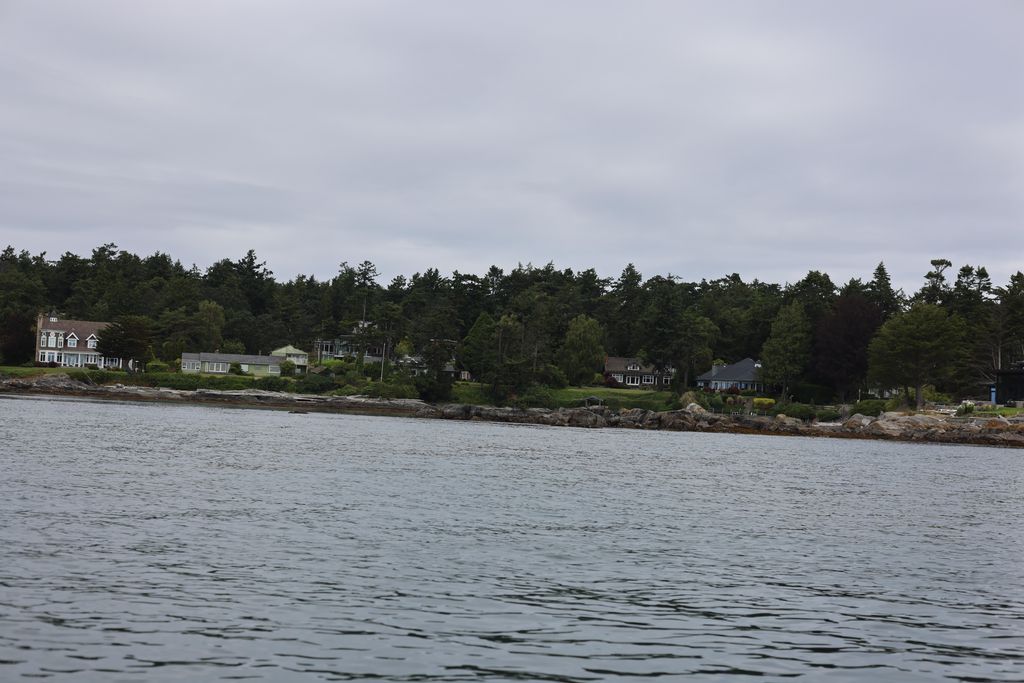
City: victoria